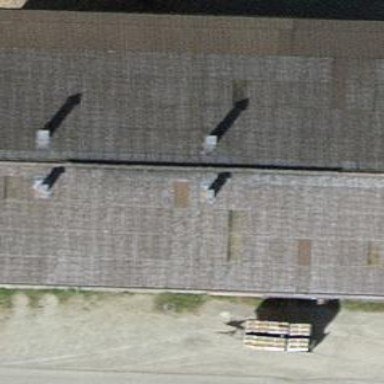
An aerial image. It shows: Gabled roof on farm auxiliary building.